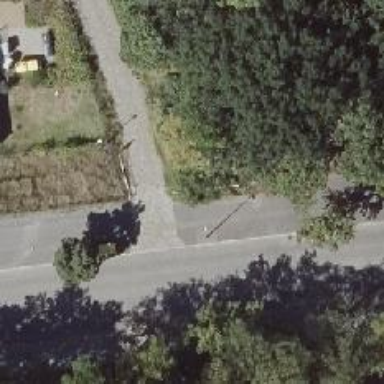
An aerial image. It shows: Street lamp.